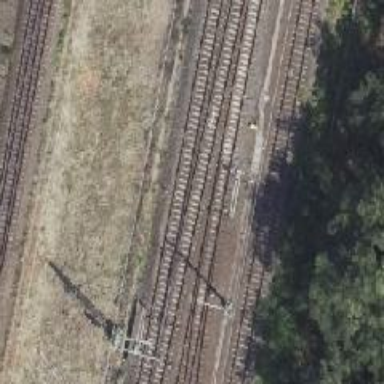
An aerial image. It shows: Railway switch with the turnout on the left side.